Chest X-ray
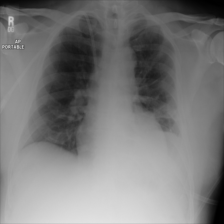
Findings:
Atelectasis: positive
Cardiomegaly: negative
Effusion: negative
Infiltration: negative
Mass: negative
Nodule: negative
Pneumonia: negative
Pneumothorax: negative
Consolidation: negative
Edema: negative
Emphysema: negative
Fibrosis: negative
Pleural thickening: negative
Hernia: negative